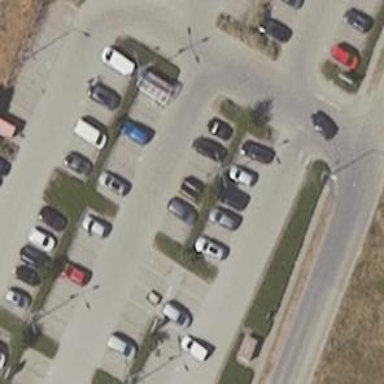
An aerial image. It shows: High mast lamp post.